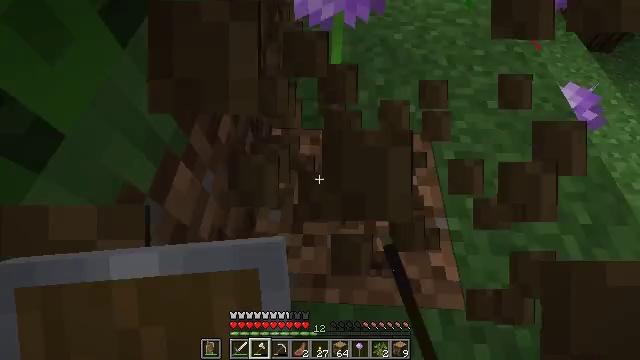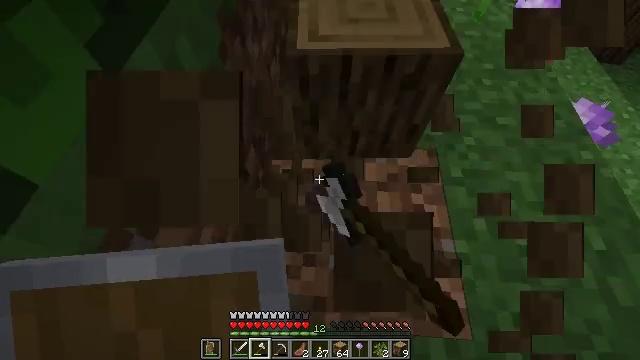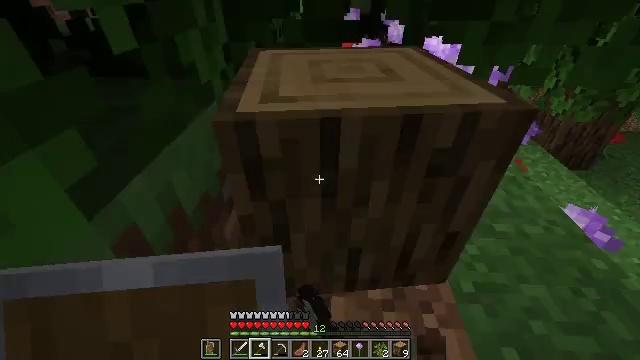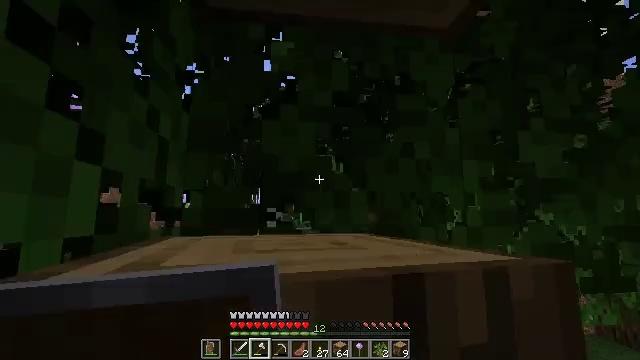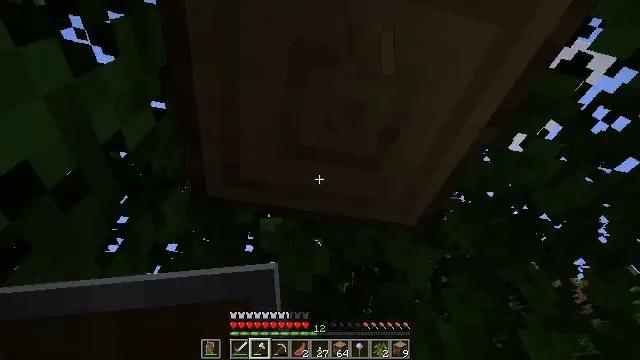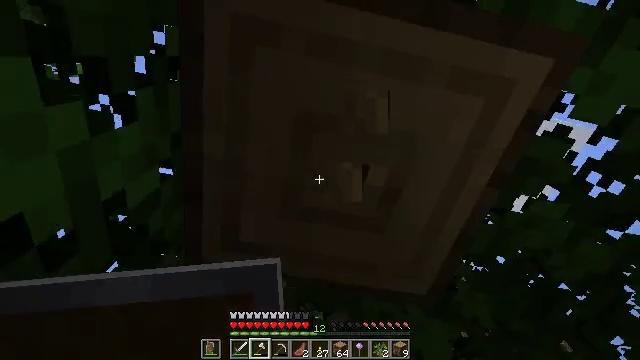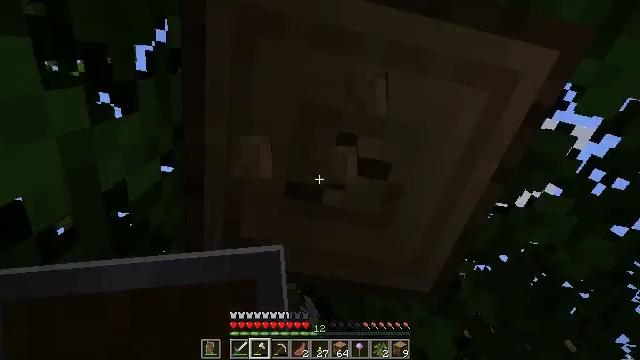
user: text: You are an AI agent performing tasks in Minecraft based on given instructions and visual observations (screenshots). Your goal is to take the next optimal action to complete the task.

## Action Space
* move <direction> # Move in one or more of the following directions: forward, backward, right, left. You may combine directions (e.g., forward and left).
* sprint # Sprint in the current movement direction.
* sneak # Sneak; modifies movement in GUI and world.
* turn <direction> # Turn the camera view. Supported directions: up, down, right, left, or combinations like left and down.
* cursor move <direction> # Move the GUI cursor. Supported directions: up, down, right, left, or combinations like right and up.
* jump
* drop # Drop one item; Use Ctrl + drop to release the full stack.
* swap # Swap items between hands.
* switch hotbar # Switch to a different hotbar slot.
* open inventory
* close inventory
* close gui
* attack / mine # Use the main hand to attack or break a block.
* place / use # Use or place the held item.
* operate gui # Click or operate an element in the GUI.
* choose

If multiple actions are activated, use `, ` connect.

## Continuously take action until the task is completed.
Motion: motion action
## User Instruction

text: Mine the allium flower.
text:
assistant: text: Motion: move forward, sneak, turn left, attack / mine
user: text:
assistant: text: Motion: move forward, sneak, turn right and up, attack / mine
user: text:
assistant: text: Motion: move forward, sneak, turn right and up, attack / mine
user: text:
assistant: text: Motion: sneak, turn right and up, attack / mine
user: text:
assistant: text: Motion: sneak, turn up, attack / mine
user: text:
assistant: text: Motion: sneak, attack / mine
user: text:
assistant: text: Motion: sneak, attack / mine